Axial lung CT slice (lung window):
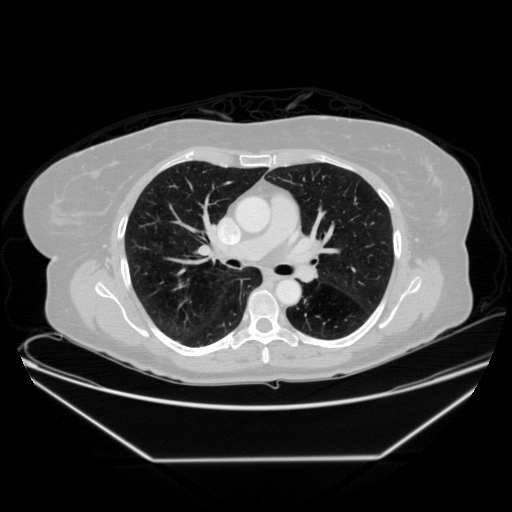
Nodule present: no